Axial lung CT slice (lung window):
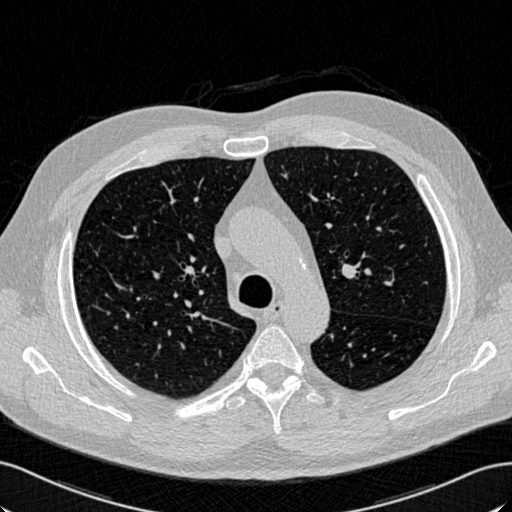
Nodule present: no